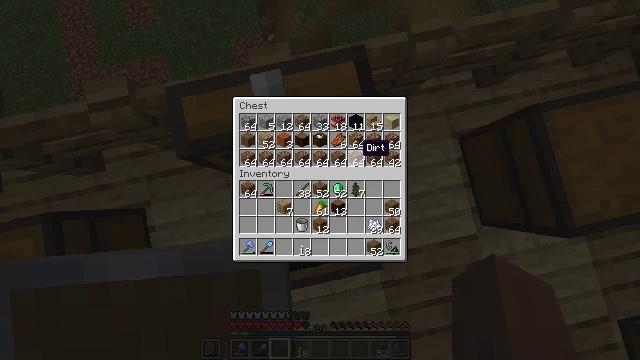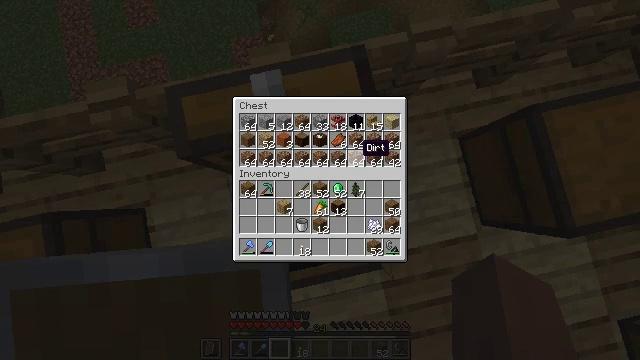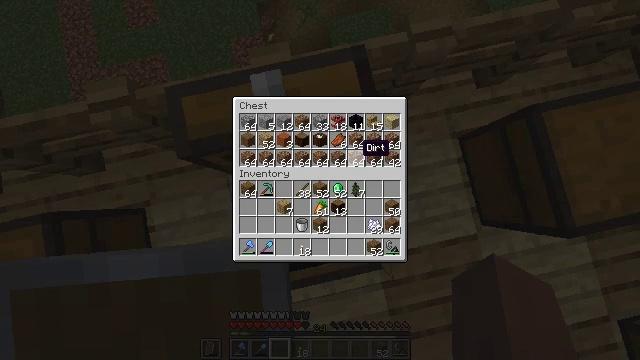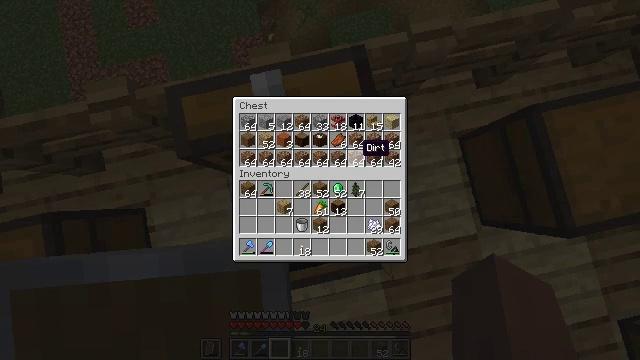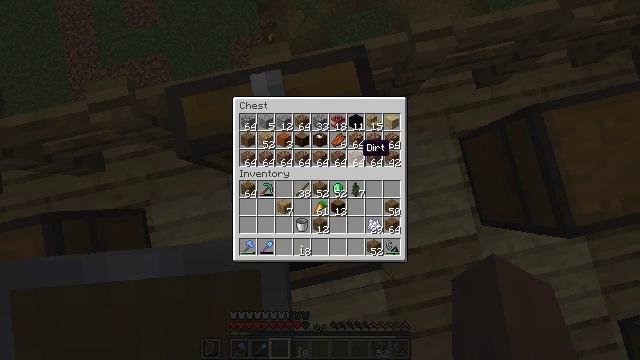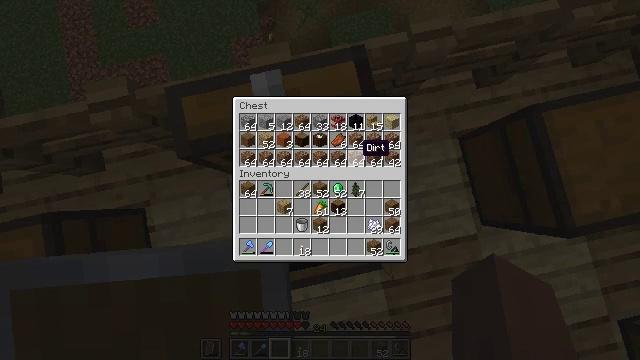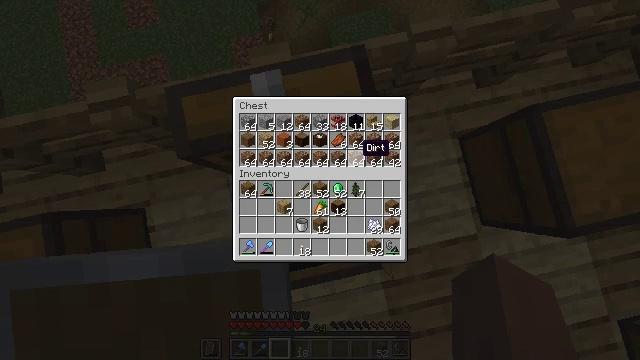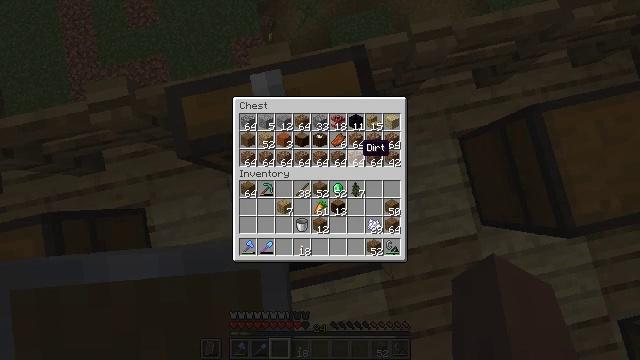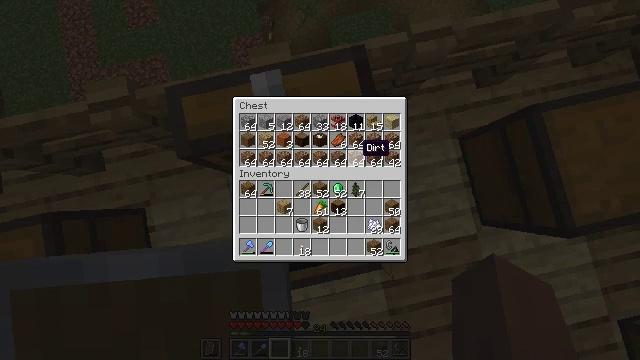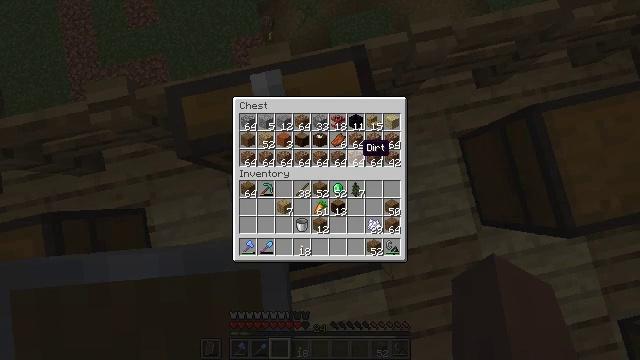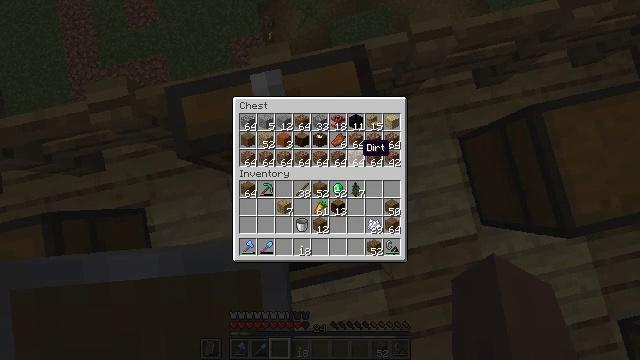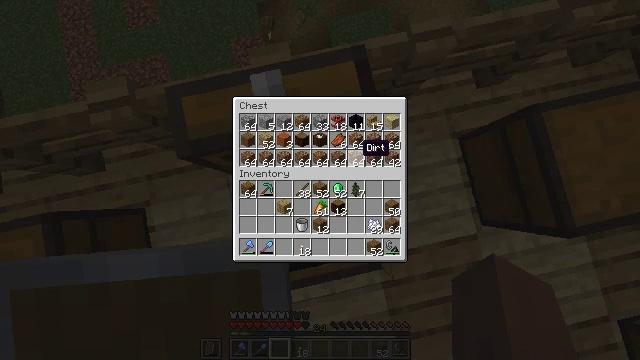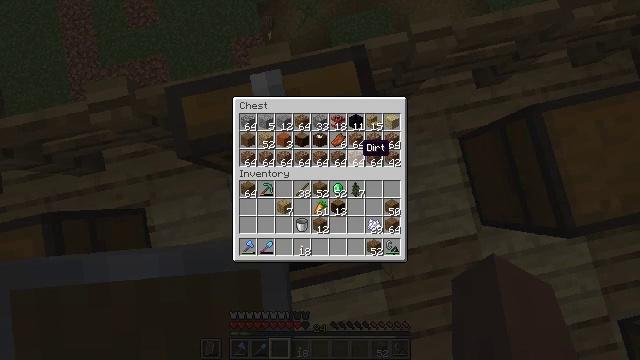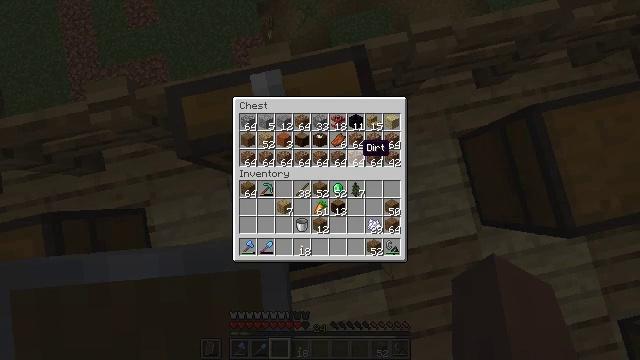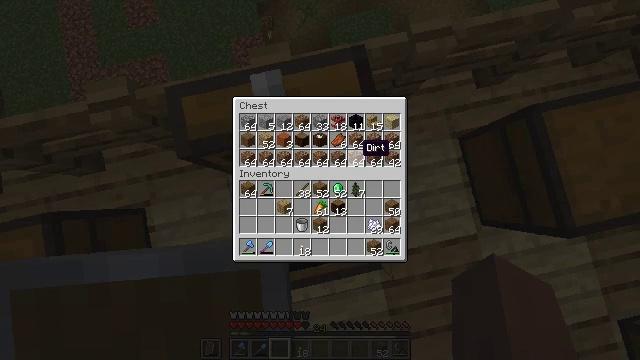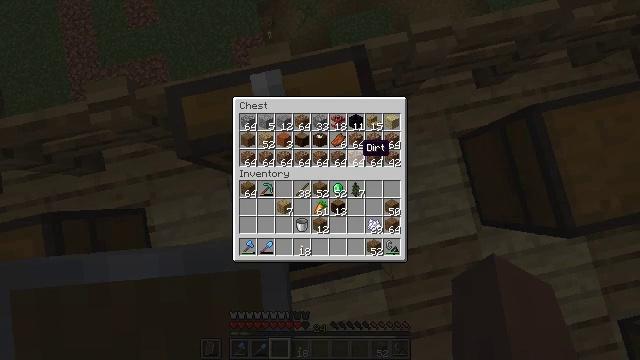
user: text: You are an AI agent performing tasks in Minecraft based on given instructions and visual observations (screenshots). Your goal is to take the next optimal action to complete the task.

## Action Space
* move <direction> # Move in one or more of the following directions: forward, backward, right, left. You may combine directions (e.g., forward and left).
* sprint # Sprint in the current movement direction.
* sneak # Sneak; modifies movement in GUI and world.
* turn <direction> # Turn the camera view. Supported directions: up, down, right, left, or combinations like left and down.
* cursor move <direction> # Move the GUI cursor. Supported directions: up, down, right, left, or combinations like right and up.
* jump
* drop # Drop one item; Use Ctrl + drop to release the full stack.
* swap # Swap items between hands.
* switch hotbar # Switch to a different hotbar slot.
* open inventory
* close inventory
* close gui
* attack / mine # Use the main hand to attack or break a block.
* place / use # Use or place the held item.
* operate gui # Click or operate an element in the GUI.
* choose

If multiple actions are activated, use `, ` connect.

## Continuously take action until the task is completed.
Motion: motion action
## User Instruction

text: Drop a flint and steel.
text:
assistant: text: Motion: no_op
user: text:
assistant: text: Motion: no_op
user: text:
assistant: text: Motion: no_op
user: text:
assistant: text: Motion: no_op
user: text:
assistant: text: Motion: no_op
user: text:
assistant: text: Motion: no_op
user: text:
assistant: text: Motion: no_op
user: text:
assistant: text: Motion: no_op
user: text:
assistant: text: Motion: no_op
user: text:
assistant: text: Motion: no_op
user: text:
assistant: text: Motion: no_op
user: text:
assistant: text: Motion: no_op
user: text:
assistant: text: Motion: no_op
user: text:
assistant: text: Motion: no_op
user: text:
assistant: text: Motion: no_op
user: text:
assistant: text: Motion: no_op
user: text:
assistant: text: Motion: no_op
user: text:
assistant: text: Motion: no_op
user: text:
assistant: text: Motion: no_op
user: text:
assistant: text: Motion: cursor move left and down
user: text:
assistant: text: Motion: cursor move left and down
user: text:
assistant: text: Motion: cursor move left and down
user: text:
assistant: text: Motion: cursor move left
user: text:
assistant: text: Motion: cursor move left
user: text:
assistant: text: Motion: no_op
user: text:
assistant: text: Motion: no_op
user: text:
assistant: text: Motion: cursor move up
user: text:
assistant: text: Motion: no_op
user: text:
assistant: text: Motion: no_op
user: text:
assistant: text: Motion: no_op